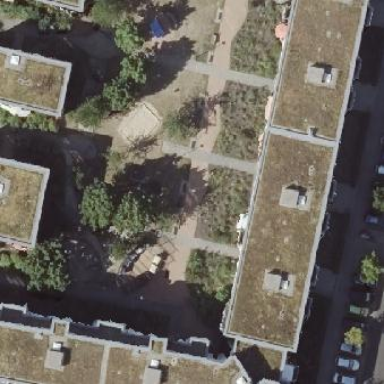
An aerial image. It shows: Building with apartments and flat roof.